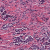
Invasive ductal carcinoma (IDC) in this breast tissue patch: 1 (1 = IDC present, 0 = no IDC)